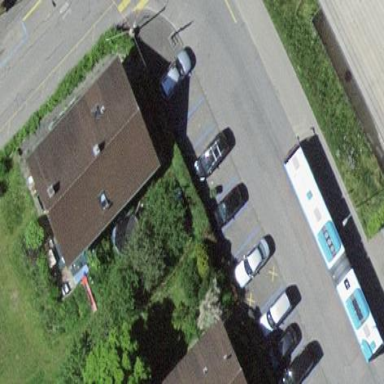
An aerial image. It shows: Residential building with gabled brown roof. The building itself is yellow in color.